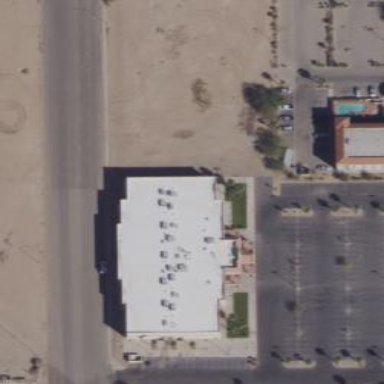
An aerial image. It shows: Cinema building.